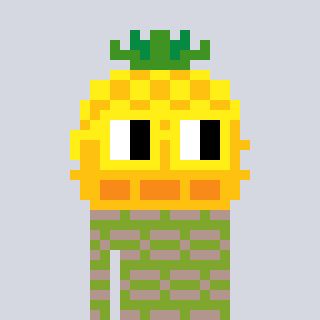
a pixel art character with square yellow glasses, a pineapple-shaped head and a slimegreen-colored body on a cool background